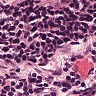
Metastatic tissue present: no